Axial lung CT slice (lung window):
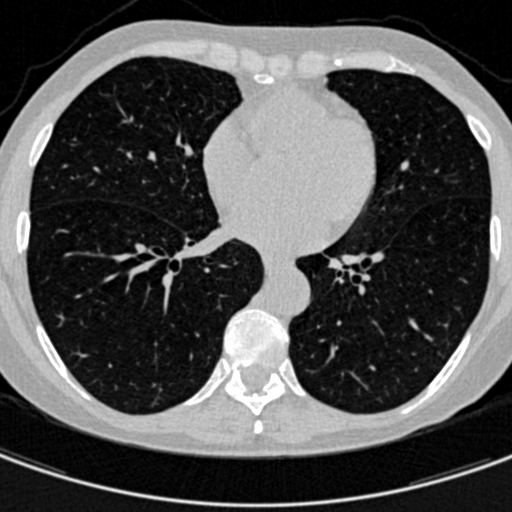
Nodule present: no